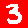
Digit: 3